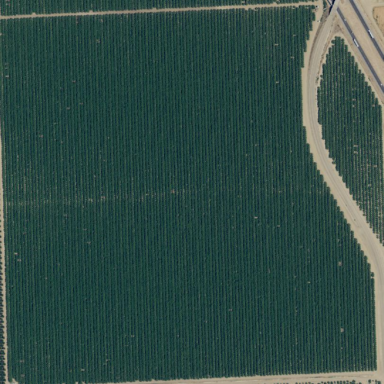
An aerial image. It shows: Almond orchard with rows of almond trees.